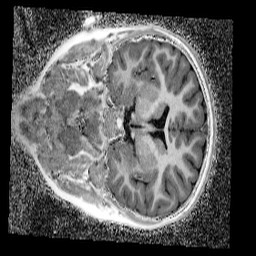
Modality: UNIT1_denoised
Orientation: coronal
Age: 9
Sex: female
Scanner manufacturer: siemens
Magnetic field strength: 3 T
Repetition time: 4 s
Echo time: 0.00299 s